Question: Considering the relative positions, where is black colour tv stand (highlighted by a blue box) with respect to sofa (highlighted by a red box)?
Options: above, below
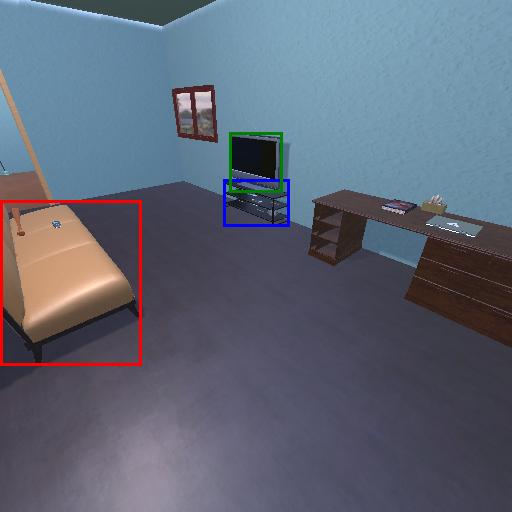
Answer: above